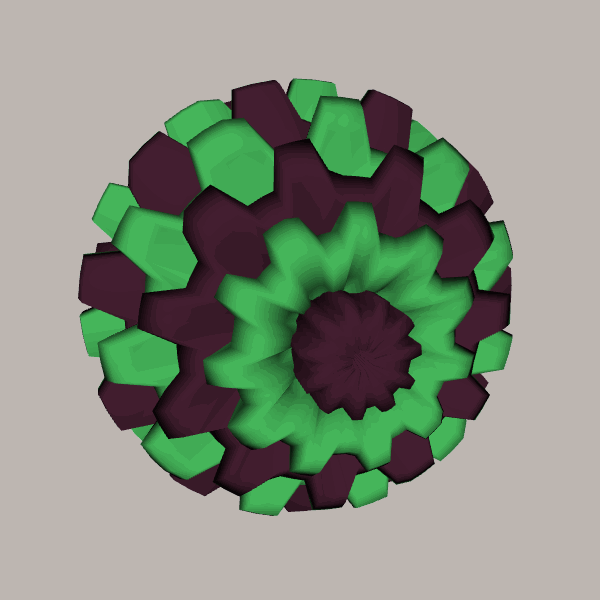
Background: light